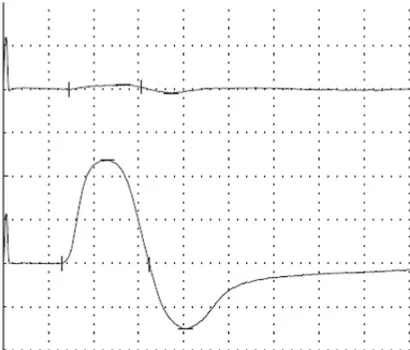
Repetitive nerve stimulation test. . A: The compound muscle action potential (CMAP) by single-pulse nerve stimulation of the left ulnar nerve in rest. The CMAP amplitude was 0.38 mV.
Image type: chart (chart)